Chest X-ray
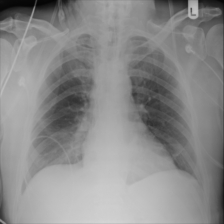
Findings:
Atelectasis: positive
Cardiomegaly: negative
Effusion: positive
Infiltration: positive
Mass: negative
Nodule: negative
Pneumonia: negative
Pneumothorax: negative
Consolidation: negative
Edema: negative
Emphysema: negative
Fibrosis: negative
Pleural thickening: negative
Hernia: negative